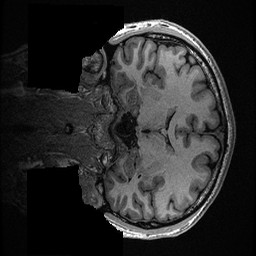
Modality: T1w
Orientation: coronal
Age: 43
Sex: male
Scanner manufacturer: ge
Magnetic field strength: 3 T
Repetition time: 0.006952 s
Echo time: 0.00292 s